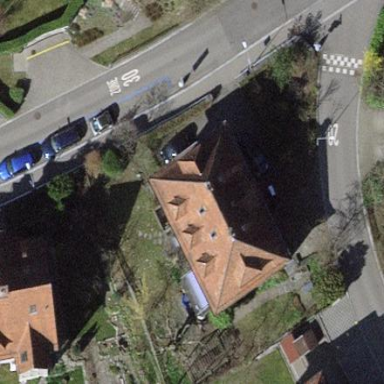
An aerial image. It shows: Building with pyramidal roof shape.